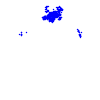
Particle: electron